Interaction volume radius: 5 \u00c5
Interaction volume height: 25 \u00c5
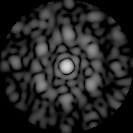
Disorder parameter: 0.6029